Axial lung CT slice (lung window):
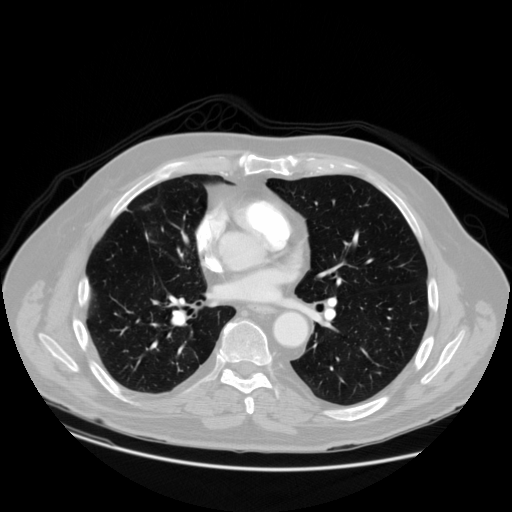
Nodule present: no